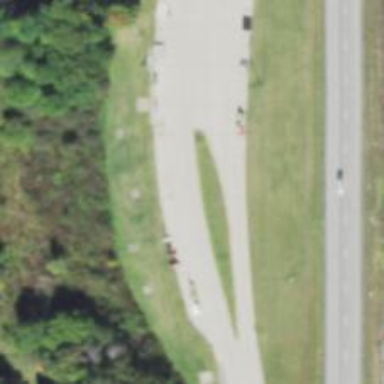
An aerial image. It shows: Service road leading to weigh station.